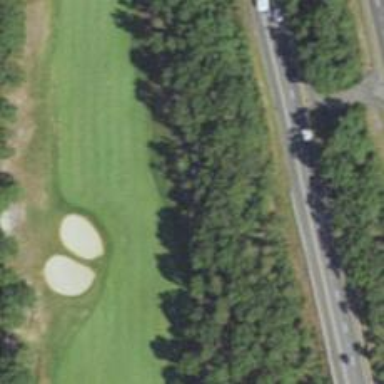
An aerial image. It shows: Pathway for golf carts.